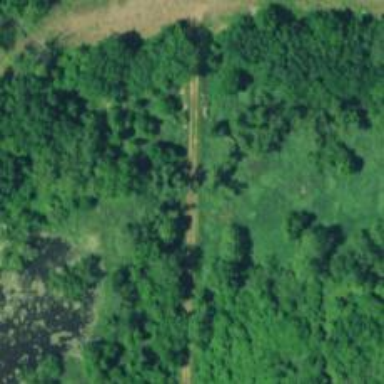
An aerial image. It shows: Unclassified road with grade 3 tracktype.